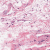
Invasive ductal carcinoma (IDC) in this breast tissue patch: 0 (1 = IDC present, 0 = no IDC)